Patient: sex M, age 57
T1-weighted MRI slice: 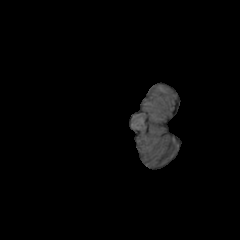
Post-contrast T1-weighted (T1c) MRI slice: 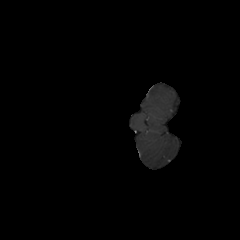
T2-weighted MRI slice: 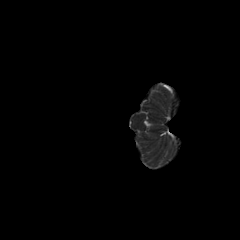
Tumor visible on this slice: no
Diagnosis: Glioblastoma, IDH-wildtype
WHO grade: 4